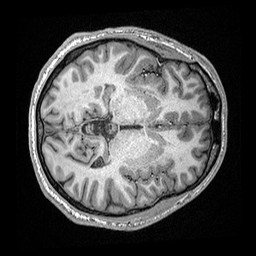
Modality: T1w
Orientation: axial
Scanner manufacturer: ge
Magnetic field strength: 3 T
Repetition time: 2.349 s
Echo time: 0.002968 s